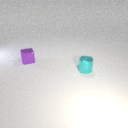
small cyan metal cylinder in front of small purple metal cube